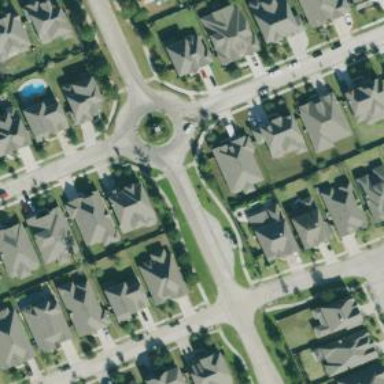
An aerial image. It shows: Neighborhood.